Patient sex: F
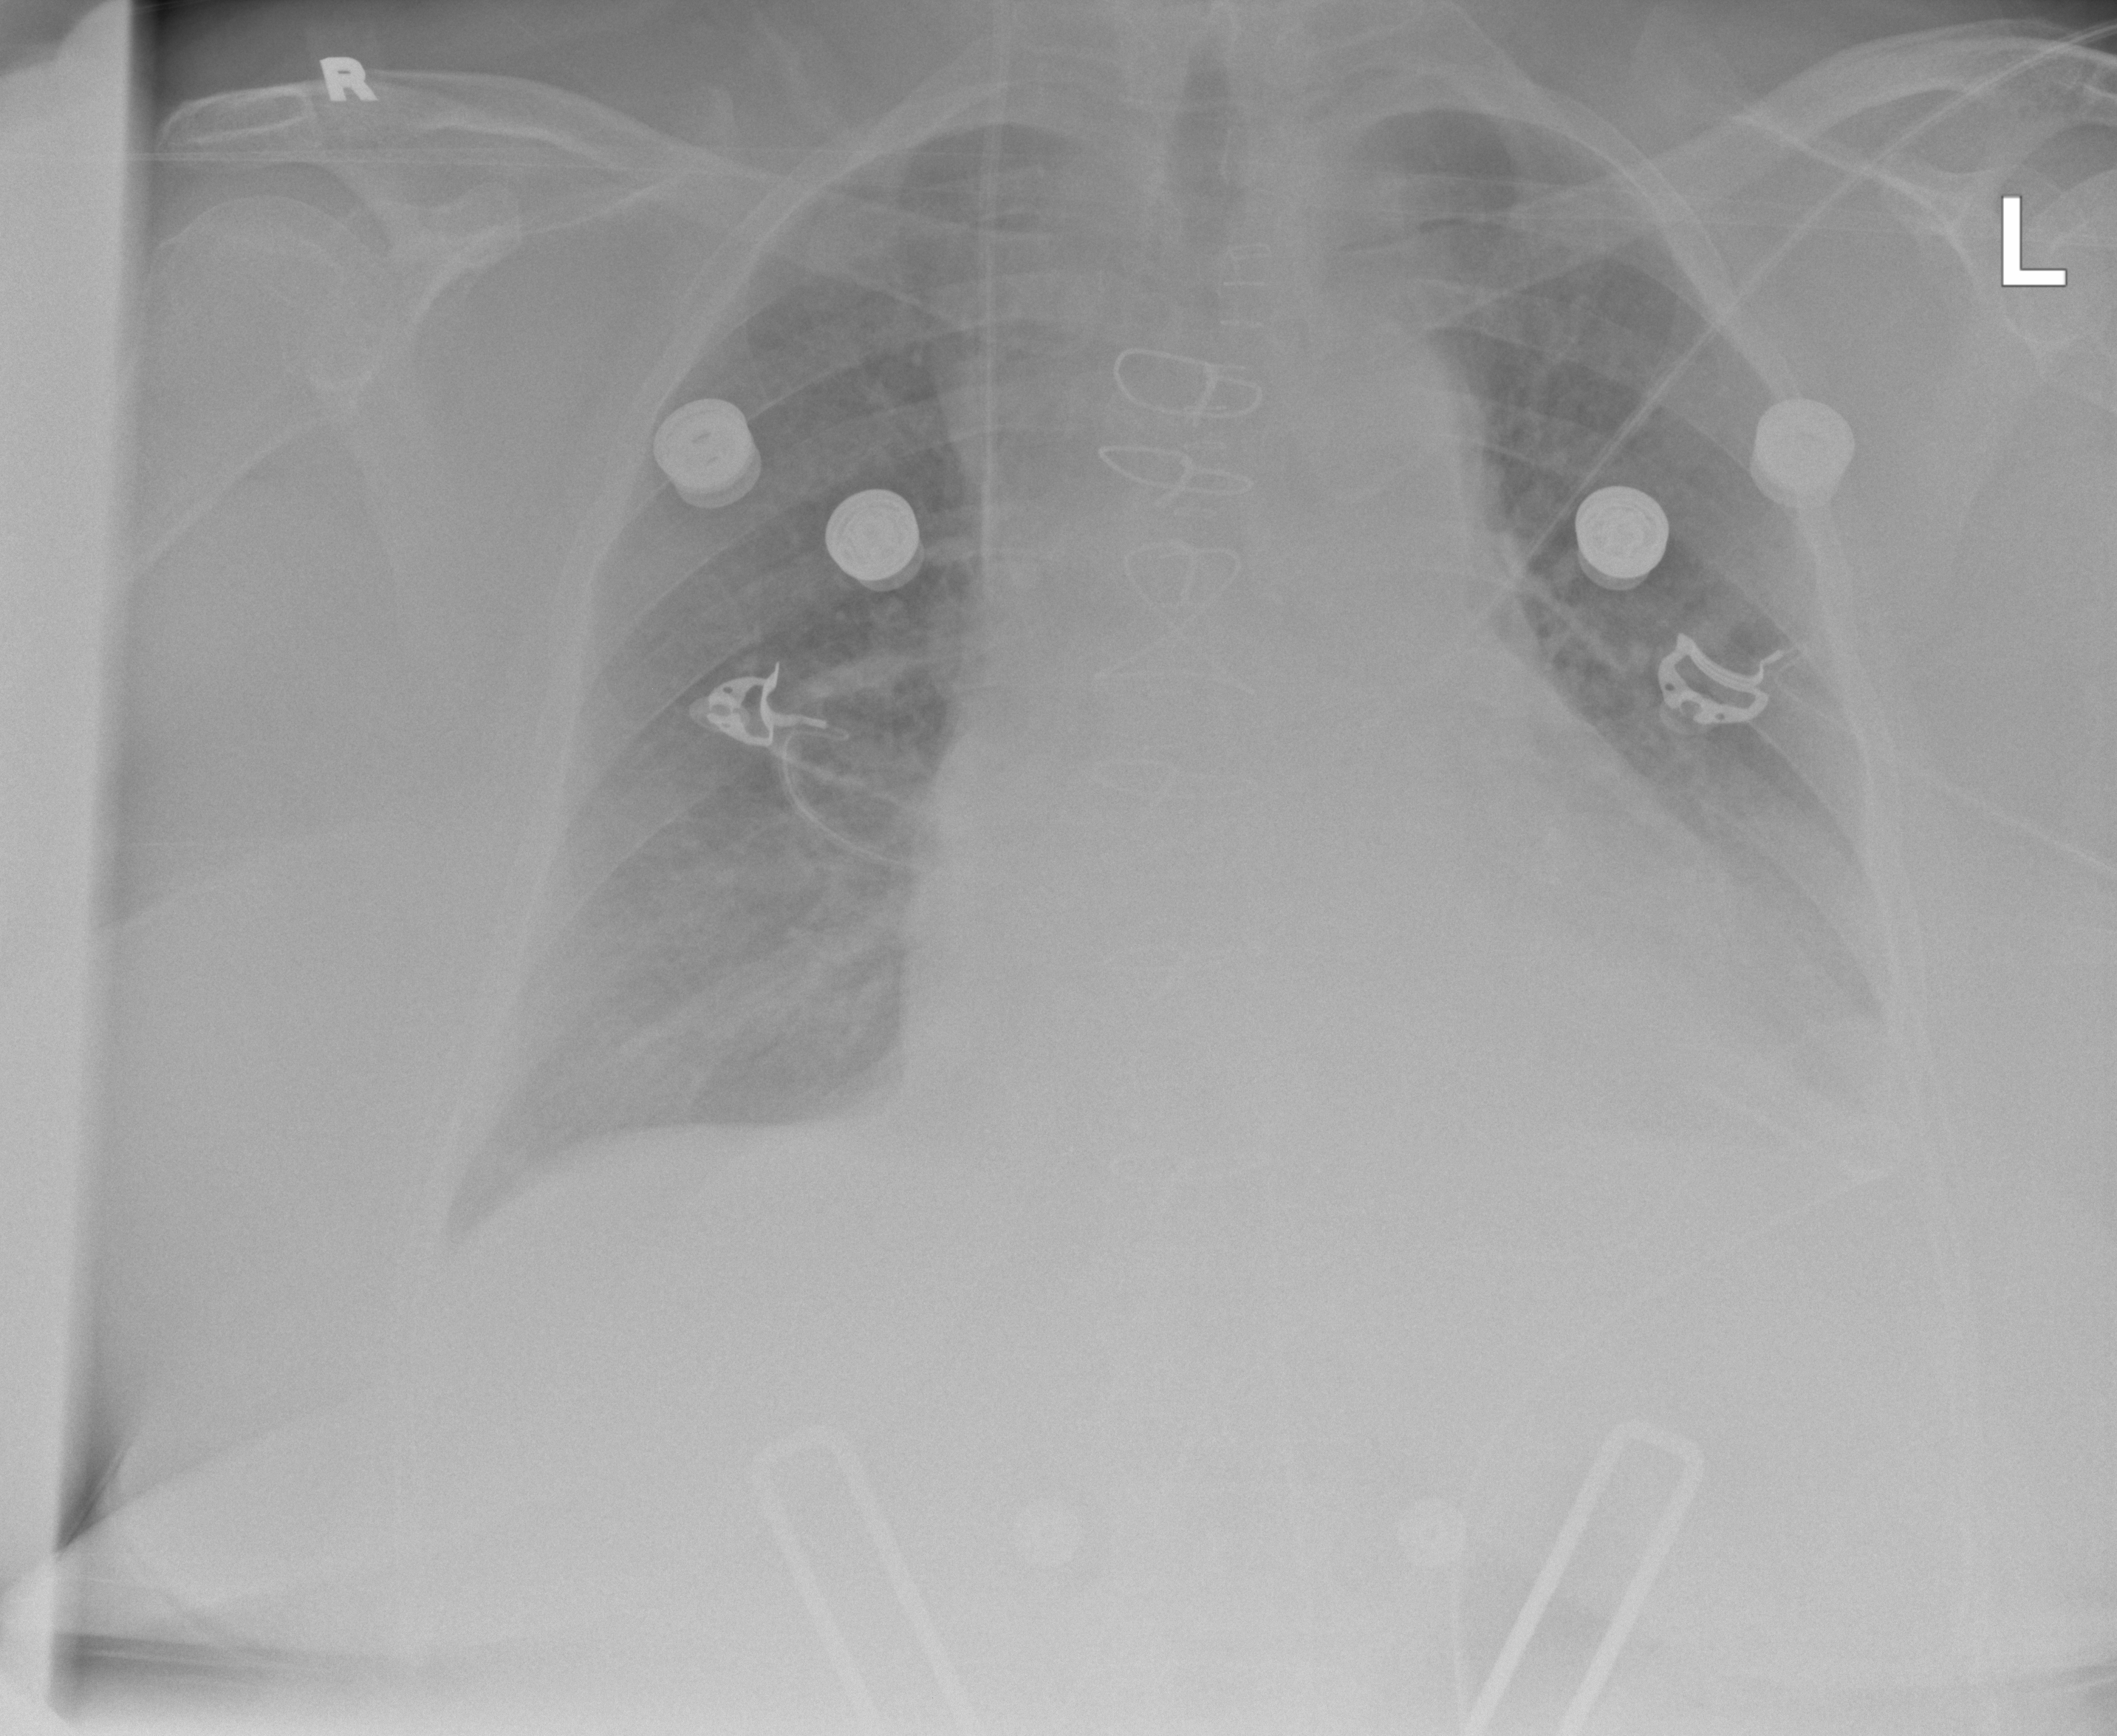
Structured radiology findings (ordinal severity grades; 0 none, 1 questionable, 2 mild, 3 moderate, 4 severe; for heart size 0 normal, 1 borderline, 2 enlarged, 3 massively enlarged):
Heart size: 2
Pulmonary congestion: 2
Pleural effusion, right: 2
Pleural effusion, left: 3
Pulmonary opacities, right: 0
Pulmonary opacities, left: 0
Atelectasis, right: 2
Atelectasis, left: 2